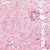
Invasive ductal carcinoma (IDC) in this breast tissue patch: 0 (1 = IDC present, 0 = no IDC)